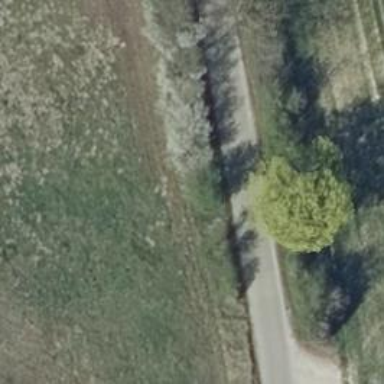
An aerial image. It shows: Row of trees in natural setting.